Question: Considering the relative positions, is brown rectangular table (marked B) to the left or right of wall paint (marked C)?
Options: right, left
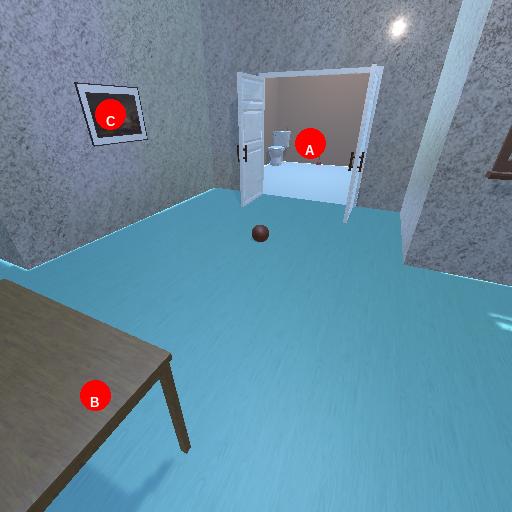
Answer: right